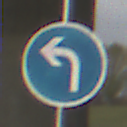
Verkehrszeichen: VorgeschriebeneFahrtrichtungLinks
Umgebung: Outdoor, Suburban
Tageszeit: SunriseSunset
Wetter: PartlyCloudy
Licht: Natural
Jahreszeit: NotSpecified
Kontrast: MediumContrast